Question: I can't align this button in the middle of the page it doesn't work.

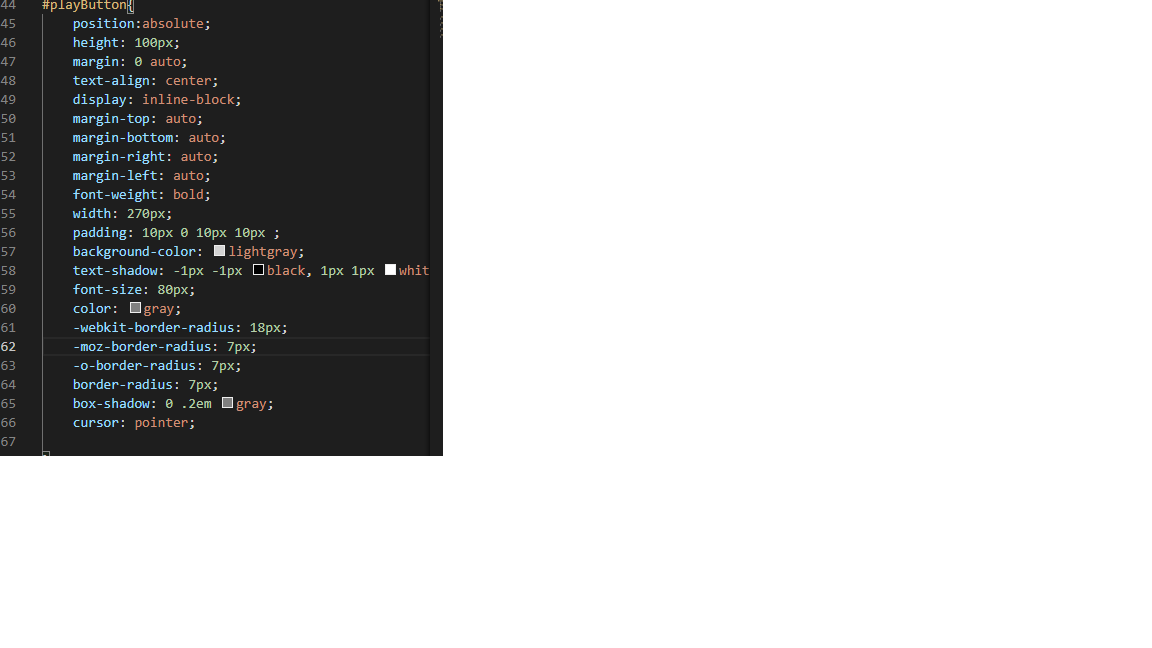
Answer: This might be what you're looking for
'''
button {
height: 100px;
width: 100px;
position: absolute;
top: calc(50% - 50px);
left: calc(50% - 50px);
}
'''
'''
<button>Click Me!</button>
'''